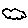
Label: cloud